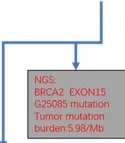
The clinical course schedule of this patient includes the treatment plan received by the patient and the chest CT of the disease response on each treatment route.
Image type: radiology (ct)